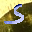
Label: 5